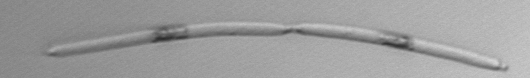
Label: Eucampia_morphytype1